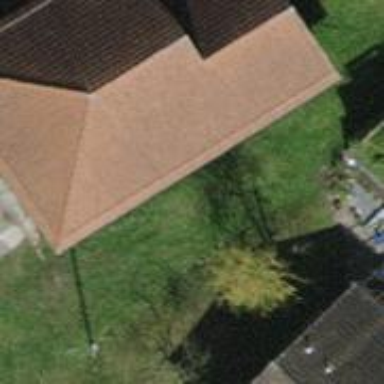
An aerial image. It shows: Building with tiled roof.